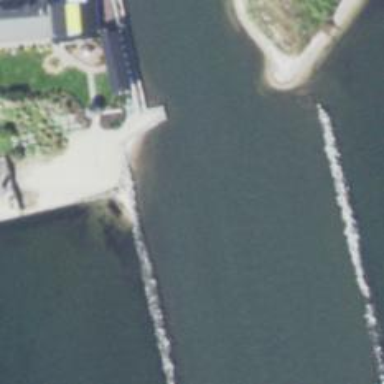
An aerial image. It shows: Breakwater structure.